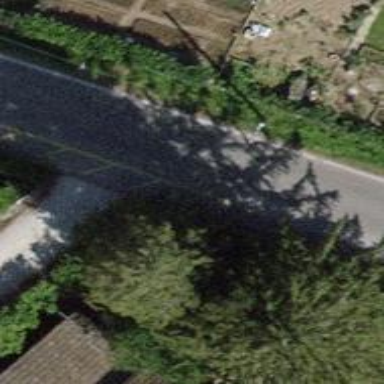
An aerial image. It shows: Unclassified road with sidewalk on the left.